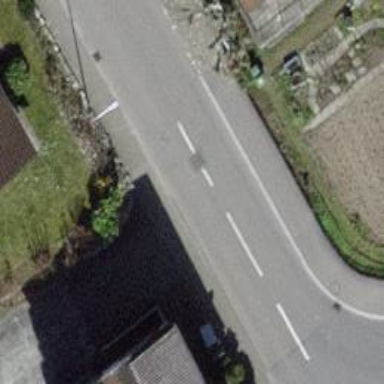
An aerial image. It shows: Unmarked crossing on the road.